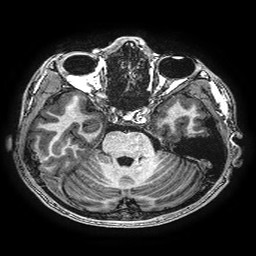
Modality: T1w
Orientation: coronal
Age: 16
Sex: male
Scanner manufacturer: ge
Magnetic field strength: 3 T
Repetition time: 0.00766 s
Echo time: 0.003476 s